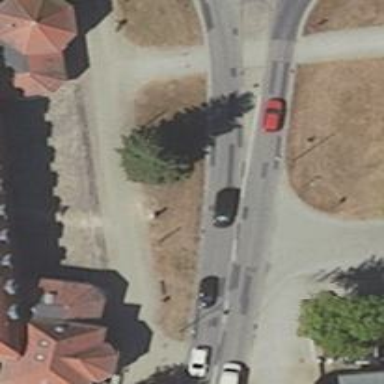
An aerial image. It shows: Secondary road with asphalt surface. It is lined with residential properties.